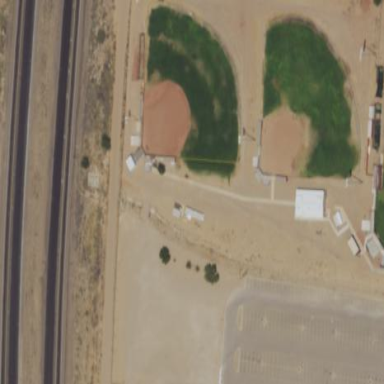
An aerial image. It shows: Baseball pitch for leisure and sports activities.